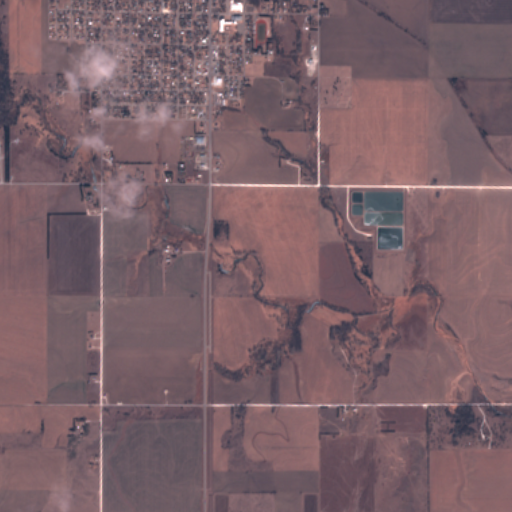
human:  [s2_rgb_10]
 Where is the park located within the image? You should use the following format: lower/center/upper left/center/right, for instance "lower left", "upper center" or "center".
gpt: The park is located in the upper right of the image.
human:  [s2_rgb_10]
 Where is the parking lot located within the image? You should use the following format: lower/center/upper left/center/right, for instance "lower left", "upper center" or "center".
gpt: The parking lot is located in the upper center of the image.
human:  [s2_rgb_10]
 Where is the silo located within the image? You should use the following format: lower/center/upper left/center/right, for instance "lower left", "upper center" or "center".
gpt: The silo is located in the center left of the image.
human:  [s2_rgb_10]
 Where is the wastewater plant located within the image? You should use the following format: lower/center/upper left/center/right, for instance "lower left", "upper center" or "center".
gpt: The wastewater plant is located in the upper center of the image.
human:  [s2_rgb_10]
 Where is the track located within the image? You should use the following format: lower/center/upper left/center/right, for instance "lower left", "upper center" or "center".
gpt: There is no track in the image.